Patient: sex M, age 75
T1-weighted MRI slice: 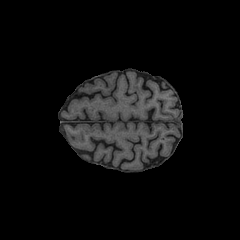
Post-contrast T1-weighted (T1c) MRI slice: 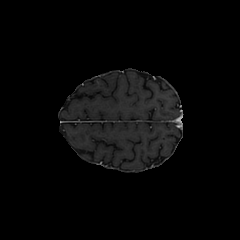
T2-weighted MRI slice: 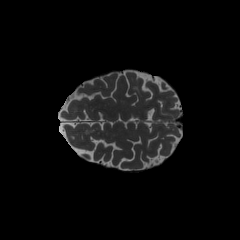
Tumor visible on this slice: yes
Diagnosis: Glioblastoma, IDH-wildtype
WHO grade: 4